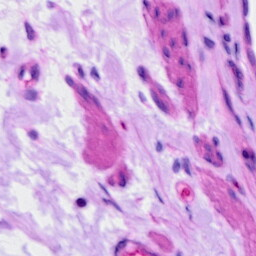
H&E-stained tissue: Ovarian